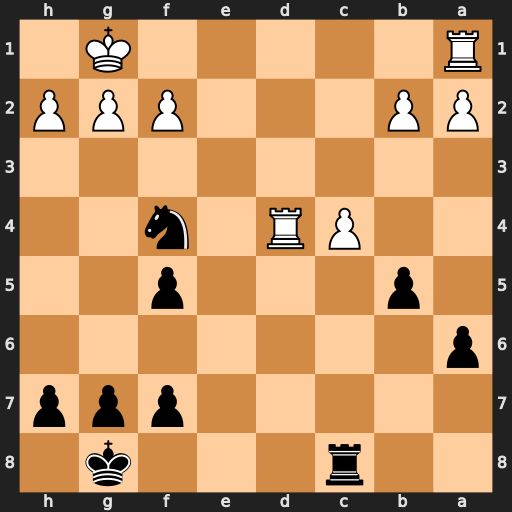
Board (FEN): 2r3k1/5ppp/p7/1p3p2/2PR1n2/8/PP3PPP/R5K1
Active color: b
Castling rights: -
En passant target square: -
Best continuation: Ne2+ Kh1 Nxd4